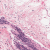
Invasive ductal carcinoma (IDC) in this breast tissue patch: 0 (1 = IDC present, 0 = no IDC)